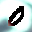
Label: 0